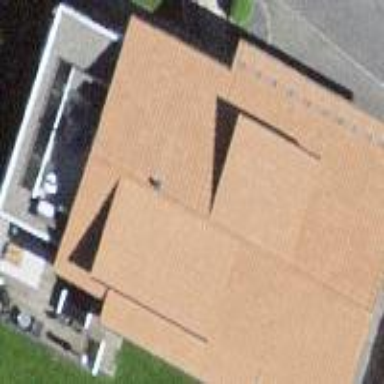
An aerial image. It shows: Residential building.